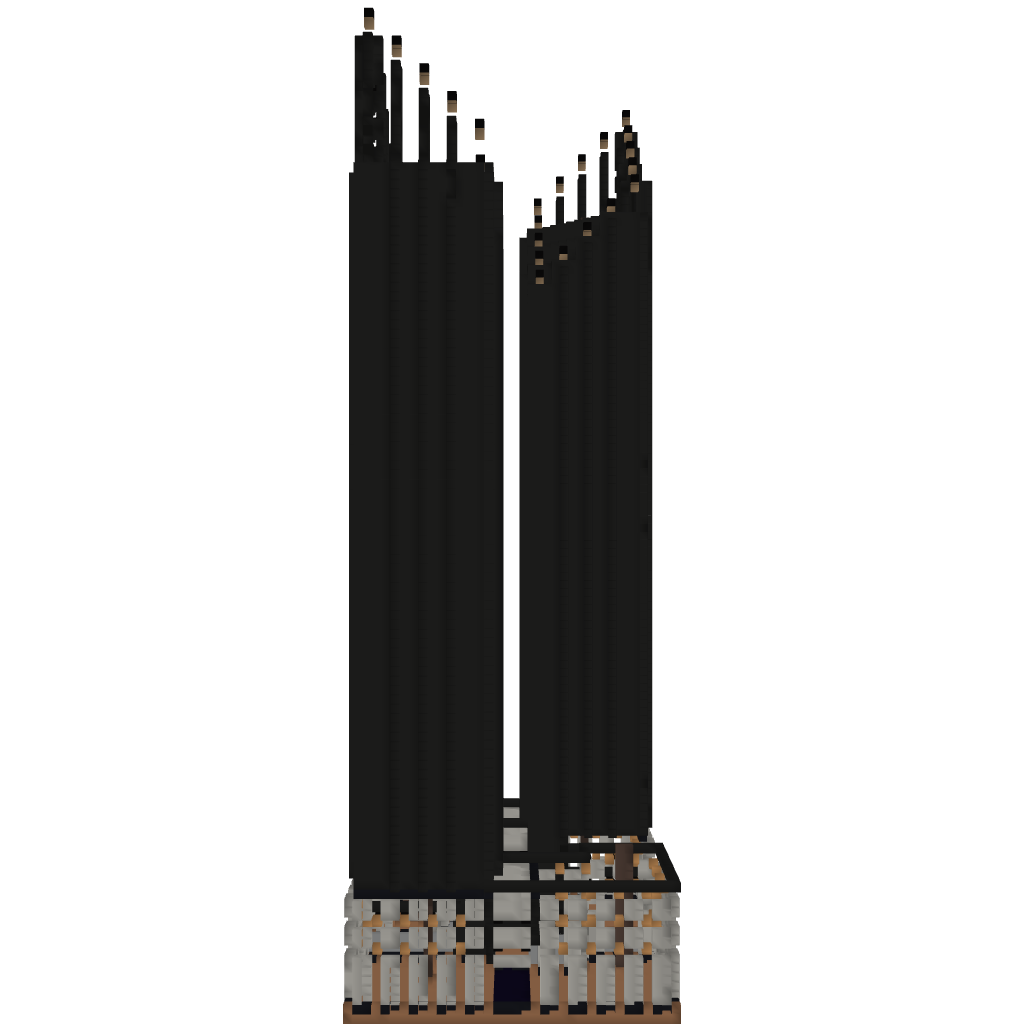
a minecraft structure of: Rust Towers